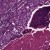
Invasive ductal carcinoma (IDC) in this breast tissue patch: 0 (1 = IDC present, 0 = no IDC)